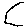
Label: hexagon